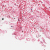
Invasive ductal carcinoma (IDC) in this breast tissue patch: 0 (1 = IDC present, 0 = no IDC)